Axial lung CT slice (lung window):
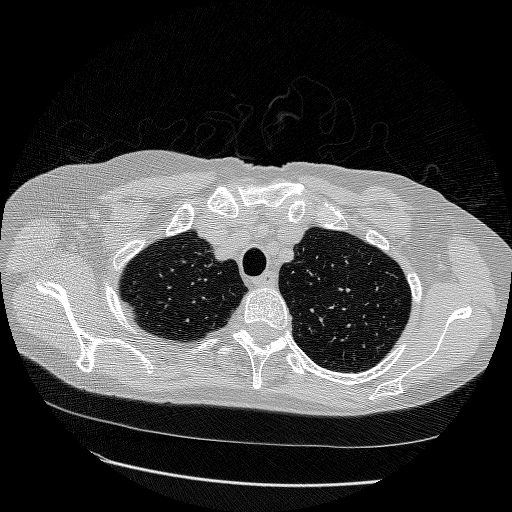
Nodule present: no